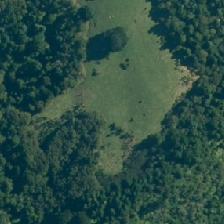
Land cover: high_producing_grassland